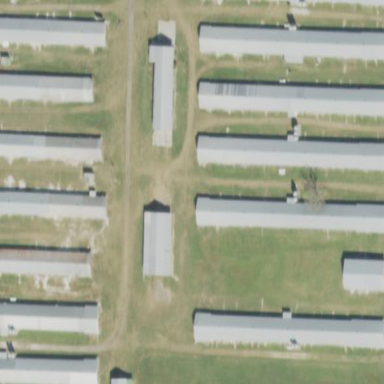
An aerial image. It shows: Poultry farmyard.